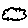
Label: cloud